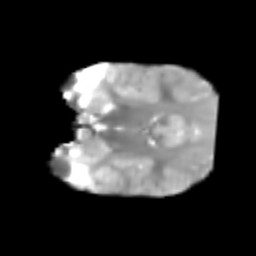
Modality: T2w
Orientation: coronal
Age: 6
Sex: male
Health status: healthy